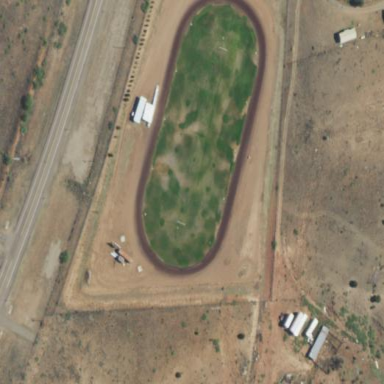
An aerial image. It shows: Track in leisure land.